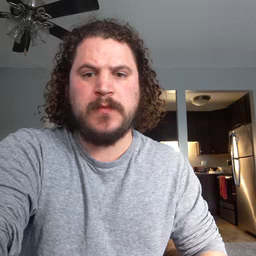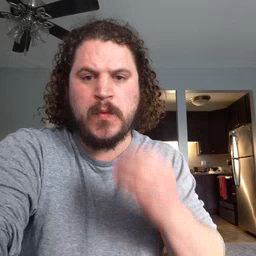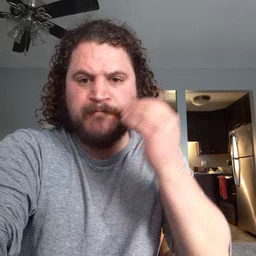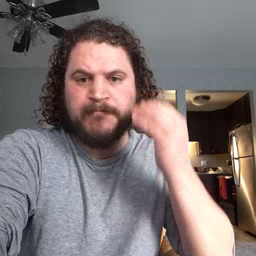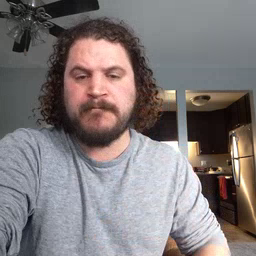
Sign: home